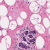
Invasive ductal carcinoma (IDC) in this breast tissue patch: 0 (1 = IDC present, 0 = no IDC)